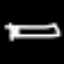
Label: bed